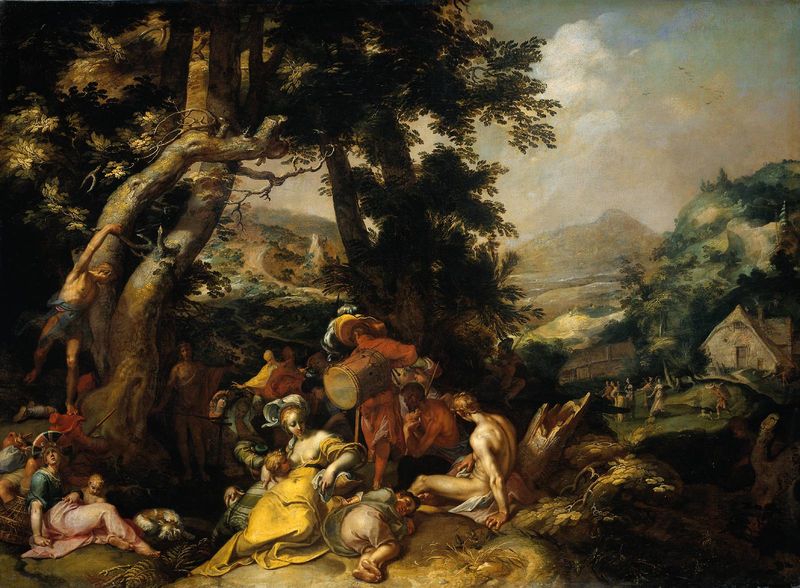
Titel: Landscape with the Ministry of John the Baptist
Künstler: Abraham Bloemaert
Standort: Amsterdam
Institution: Rijksmuseum
Schlagwörter: akt, baum, berg, blau, blätter, dunkel, gemälde, gruppe, haut, himmel, mann, nackt, schatten, schlaf, wasser, wolken, baumstämme, bäume, frauen, gelb, grün, landschaft, menschen, sitzen, äste, braun, brust, damen, frau, kleid, kleider, licht, männer, orange, weiss, ausblick, dach, haus, hund, rot, tier, tiere, weg, wiese, wolke, fest, gesellschaft, malerei, party, feier, gelage, trinken, barock, mensch, niederlande, öl, ast, baumstamm, feld, felder, horizont, häuser, hügel, natur, stamm, zweige, büsche, hütte, boden, kind, mutter, musik, musiker, renaissance, rosa, wald, genre, kinder, pferd, szenerie, krug, füße, ruhe, liegen, schlafen, schlafend, düster, berge, kuh, ausflug, baby, idylle, pause, picknick, rast, arbeiter, romantik, blue, crowd, hat, men, oil, people, red, white, women, green, painting, sitting, woman, yellow, freizeit, vergnügen, korb, nackte, foto, ortschaft, village, zigeuner, stillen, lichtung, landscaft, chapeau, dynamik, leinwand, wld, fass, mythologie, orgie, trommel, entspannung, landschaftsbild, feather, chien, götter, classical, cloud, clouds, greek, man, naked, nude, roman, sky, tree, mythos, sage, hill, hills, house, landscape, mountains, trees, child, ribbon, forest, grass, path, road, heroische landschaft, hirten, dog, drum, trommler, alegory, french, myth, ausruhen, deutschrömer, arbre, ciel, foret, baumstumpf, bacchanal, staffagefiguren, children, säugling, valley, lager, human, basket, pastorale, leaves, enfant, italian, gesellschft, animal, farm, bare, branches, cottage, breasts, mythical, inzest, asleep, sleeping, colour, humans, groupe, picturesque, musique, bodies, nudité, tissu, fuite, babies, countryside, picnic, european, trunks, gelbes kleid, lcihtstrahl, gesellschaaft, frau zentrum, schlafender knabe, breastfeeding, boobs, tits, ich kann nichts erkennen?!?!?, laying, romatic, brests, tambour, prisonnier, picinic, alte